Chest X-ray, PA view. Patient: 50 years old, sex M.
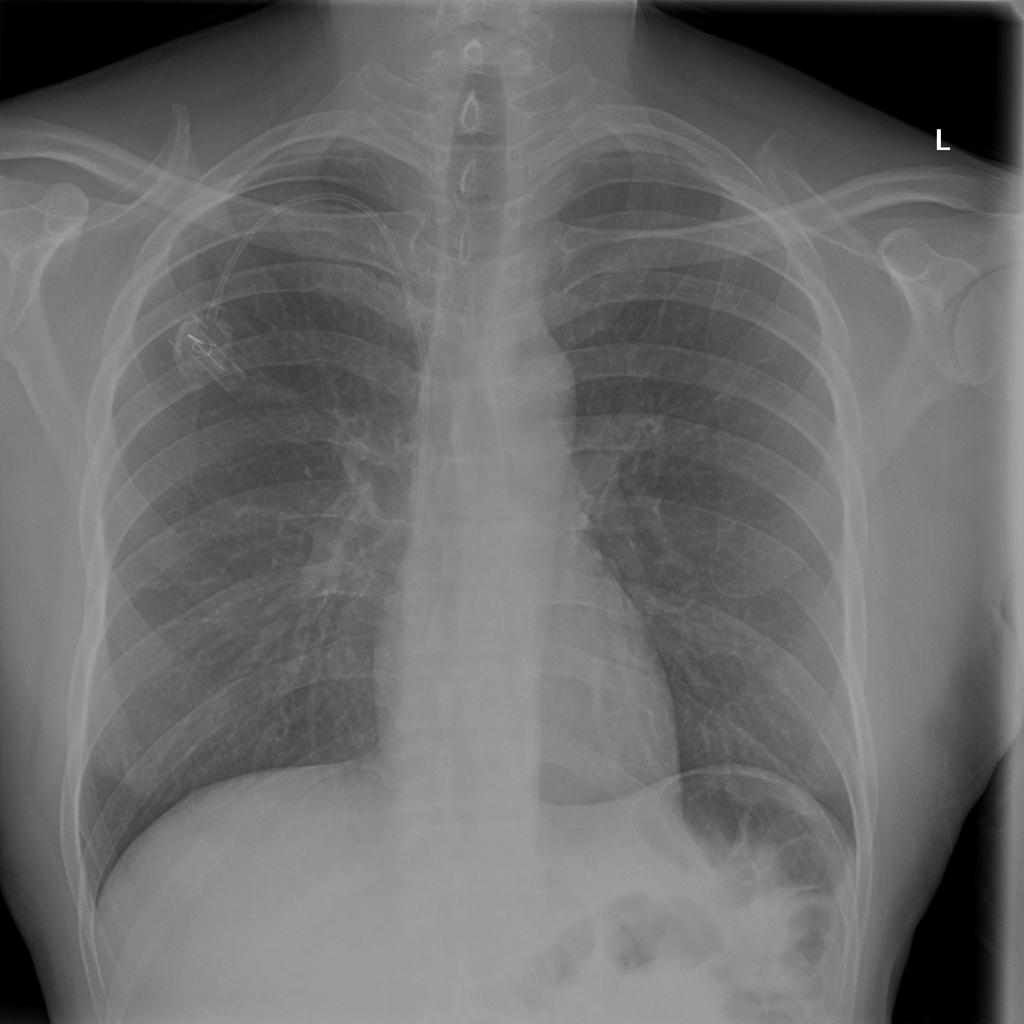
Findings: No Finding